Field crop: maize
Growth stage: 2
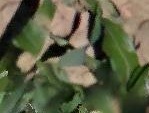
Species: maize